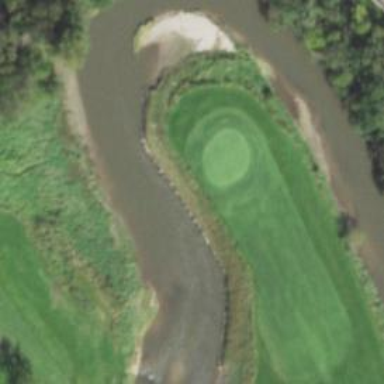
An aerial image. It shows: Scenic golf fairway.